Question: I have a Kendo Grid for records that have four status types: "scheduled", "open", "on execution" and "closed".

I am trying to use the checkboxes as filters so I can show only the statuses I need. I know how to set one single filter, for example, list only the "scheduled" records, or the "closed" ones. But I want to show the "scheduled" and "open" records, for example, and I haven't figured out how. What I have right now works for a single status type.
Here's some code:
'''
$('input[type="checkbox"]').on('change', function () {
var grid = $("#grid").data("kendoGrid");
var ck_scheduled = $('#ck_scheduled').prop('checked');
var ck_open = $('#ck_open').prop('checked');
var ck_onexecution = $('#ck_onExecution').prop('checked');
var ck_closed = $('#ck_closed').prop('checked');
var allFilters = [];
if (ck_scheduled) {
allFilters.push({ logic: "or", field: "Status", operator: "eq", value: "Scheduled" });
}
if (ck_open) {
allFilters.push({ logic: "or", field: "Status", operator: "eq", value: "Open" });
}
if (ck_onexecution) {
allFilters.push({ logic: "or", field: "Status", operator: "eq", value: "On execution" });
}
if (ck_closed) {
allFilters.push({ logic: "or", field: "Status", operator: "eq", value: "Closed" });
}
grid.dataSource.filter(allFilters);
});
'''
What I'm trying to do with this function here is: when one of the checkboxes change, it will check the 4 checkboxes state and add a filter (using the "or" logical operator) for the checked ones. In the end, apply all the filters.
But what is happening: it only applies one filter. For example, when I check the "closed" checkbox, it shows only "closed" records, ignoring the other checked checkboxes.
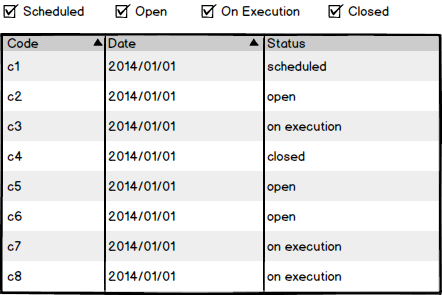
Answer: There is a mistake when setting the 'logic' in the filters. 'logic' is defined globally for all filter conditions. I.e. either set an 'and' or an 'or' of the filter conditions. Not for each condition.
The 'change' event handler should look like:
'''
$('input[type="checkbox"]').on('change', function () {
var grid = $("#grid").data("kendoGrid");
var ck_scheduled = $('#ck_scheduled').prop('checked');
var ck_open = $('#ck_open').prop('checked');
var ck_onexecution = $('#ck_onExecution').prop('checked');
var ck_closed = $('#ck_closed').prop('checked');
var allFilters = [];
if (ck_scheduled) {
allFilters.push({ field: "Status", operator: "eq", value: "Scheduled" });
}
if (ck_open) {
allFilters.push({ field: "Status", operator: "eq", value: "Open" });
}
if (ck_onexecution) {
allFilters.push({ field: "Status", operator: "eq", value: "On execution" });
}
if (ck_closed) {
allFilters.push({ field: "Status", operator: "eq", value: "Closed" });
}
grid.dataSource.filter({ logic: "or", filters: allFilters});
});
'''
'''
var ds = [
{ Code: "c1", Date: "2014/01/01", Status: "scheduled" },
{ Code: "c2", Date: "2014/01/01", Status: "open" },
{ Code: "c3", Date: "2014/01/01", Status: "onexecution" },
{ Code: "c4", Date: "2014/01/01", Status: "closed" },
{ Code: "c5", Date: "2014/01/01", Status: "open" },
{ Code: "c6", Date: "2014/01/01", Status: "open" },
{ Code: "c7", Date: "2014/01/01", Status: "on execution" },
{ Code: "c8", Date: "2014/01/01", Status: "on execution" }
];
var grid = $("#grid").kendoGrid({
dataSource: ds,
columns :
[
{ field: "Code" },
{ field: "Date"},
{ field: "Status" }
]
}).data("kendoGrid");
$('input[type="checkbox"]').on('change', function () {
var grid = $("#grid").data("kendoGrid");
var ck_scheduled = $('#ck_scheduled').prop('checked');
var ck_open = $('#ck_open').prop('checked');
var ck_onexecution = $('#ck_onExecution').prop('checked');
var ck_closed = $('#ck_closed').prop('checked');
var allFilters = [];
if (ck_scheduled) {
allFilters.push({ field: "Status", operator: "eq", value: "Scheduled" });
}
if (ck_open) {
allFilters.push({ field: "Status", operator: "eq", value: "Open" });
}
if (ck_onexecution) {
allFilters.push({ field: "Status", operator: "eq", value: "On execution" });
}
if (ck_closed) {
allFilters.push({ field: "Status", operator: "eq", value: "Closed" });
}
grid.dataSource.filter({ logic: "or", filters: allFilters});
});
'''
'''
<link rel="stylesheet" href="http://cdn.kendostatic.com/2014.2.716/styles/kendo.common.min.css">
<link rel="stylesheet" href="http://cdn.kendostatic.com/2014.2.716/styles/kendo.default.min.css">
<script src="http://code.jquery.com/jquery-1.9.1.min.js"></script>
<script src="http://cdn.kendostatic.com/2014.2.716/js/kendo.all.min.js"></script>
<label>Scheduled: <input type="checkbox" id="ck_scheduled"/>&nbsp;&nbsp;&nbsp;</label>
<label>Open: <input type="checkbox" id="ck_open"/>&nbsp;&nbsp;&nbsp;</label>
<label>On Execution: <input type="checkbox" id="ck_onExecution"/>&nbsp;&nbsp;&nbsp;</label>
<label>Closed: <input type="checkbox" id="ck_closed"/>&nbsp;&nbsp;&nbsp;</label>
<div id="grid"></div>
'''